Interaction volume radius: 10 \u00c5
Interaction volume height: 30 \u00c5
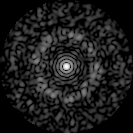
Disorder parameter: 0.8312